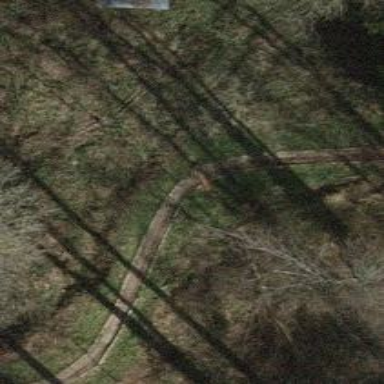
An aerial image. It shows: Path with woodchips surface.